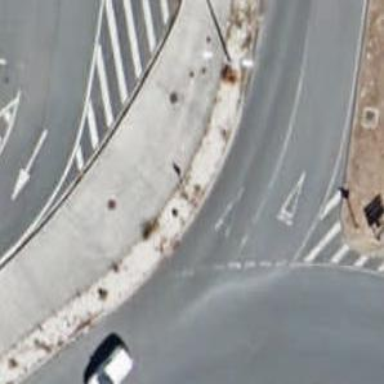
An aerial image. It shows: Road with "give way" sign.